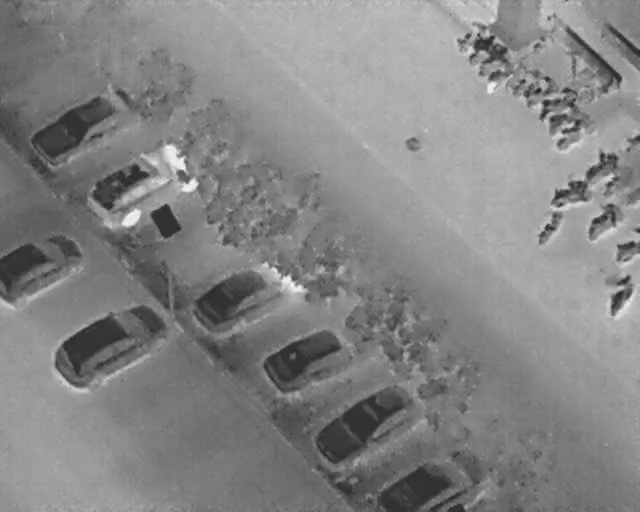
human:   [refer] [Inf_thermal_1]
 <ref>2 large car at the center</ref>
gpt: <box>[[33, 47, 40, 66, 145], [44, 61, 51, 78, 151]]</box>

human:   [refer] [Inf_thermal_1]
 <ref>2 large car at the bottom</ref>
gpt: <box>[[53, 71, 60, 92, 143], [62, 81, 72, 105, 2]]</box>

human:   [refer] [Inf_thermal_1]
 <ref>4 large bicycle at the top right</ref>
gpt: <box>[[74, 12, 82, 16, 48], [83, 18, 90, 22, 58], [84, 21, 91, 24, 58], [86, 23, 92, 28, 54]]</box>

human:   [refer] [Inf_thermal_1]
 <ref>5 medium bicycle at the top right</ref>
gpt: <box>[[70, 6, 74, 8, 48], [73, 7, 78, 10, 48], [73, 10, 79, 13, 48], [79, 14, 85, 17, 48], [81, 16, 87, 19, 53]]</box>

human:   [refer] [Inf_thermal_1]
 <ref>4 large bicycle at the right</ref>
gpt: <box>[[90, 29, 97, 34, 54], [85, 35, 91, 40, 69], [90, 40, 97, 45, 53], [94, 45, 101, 50, 2]]</box>

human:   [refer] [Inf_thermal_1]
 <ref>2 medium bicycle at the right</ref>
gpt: <box>[[82, 42, 89, 45, 33], [93, 55, 100, 59, 33]]</box>